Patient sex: M
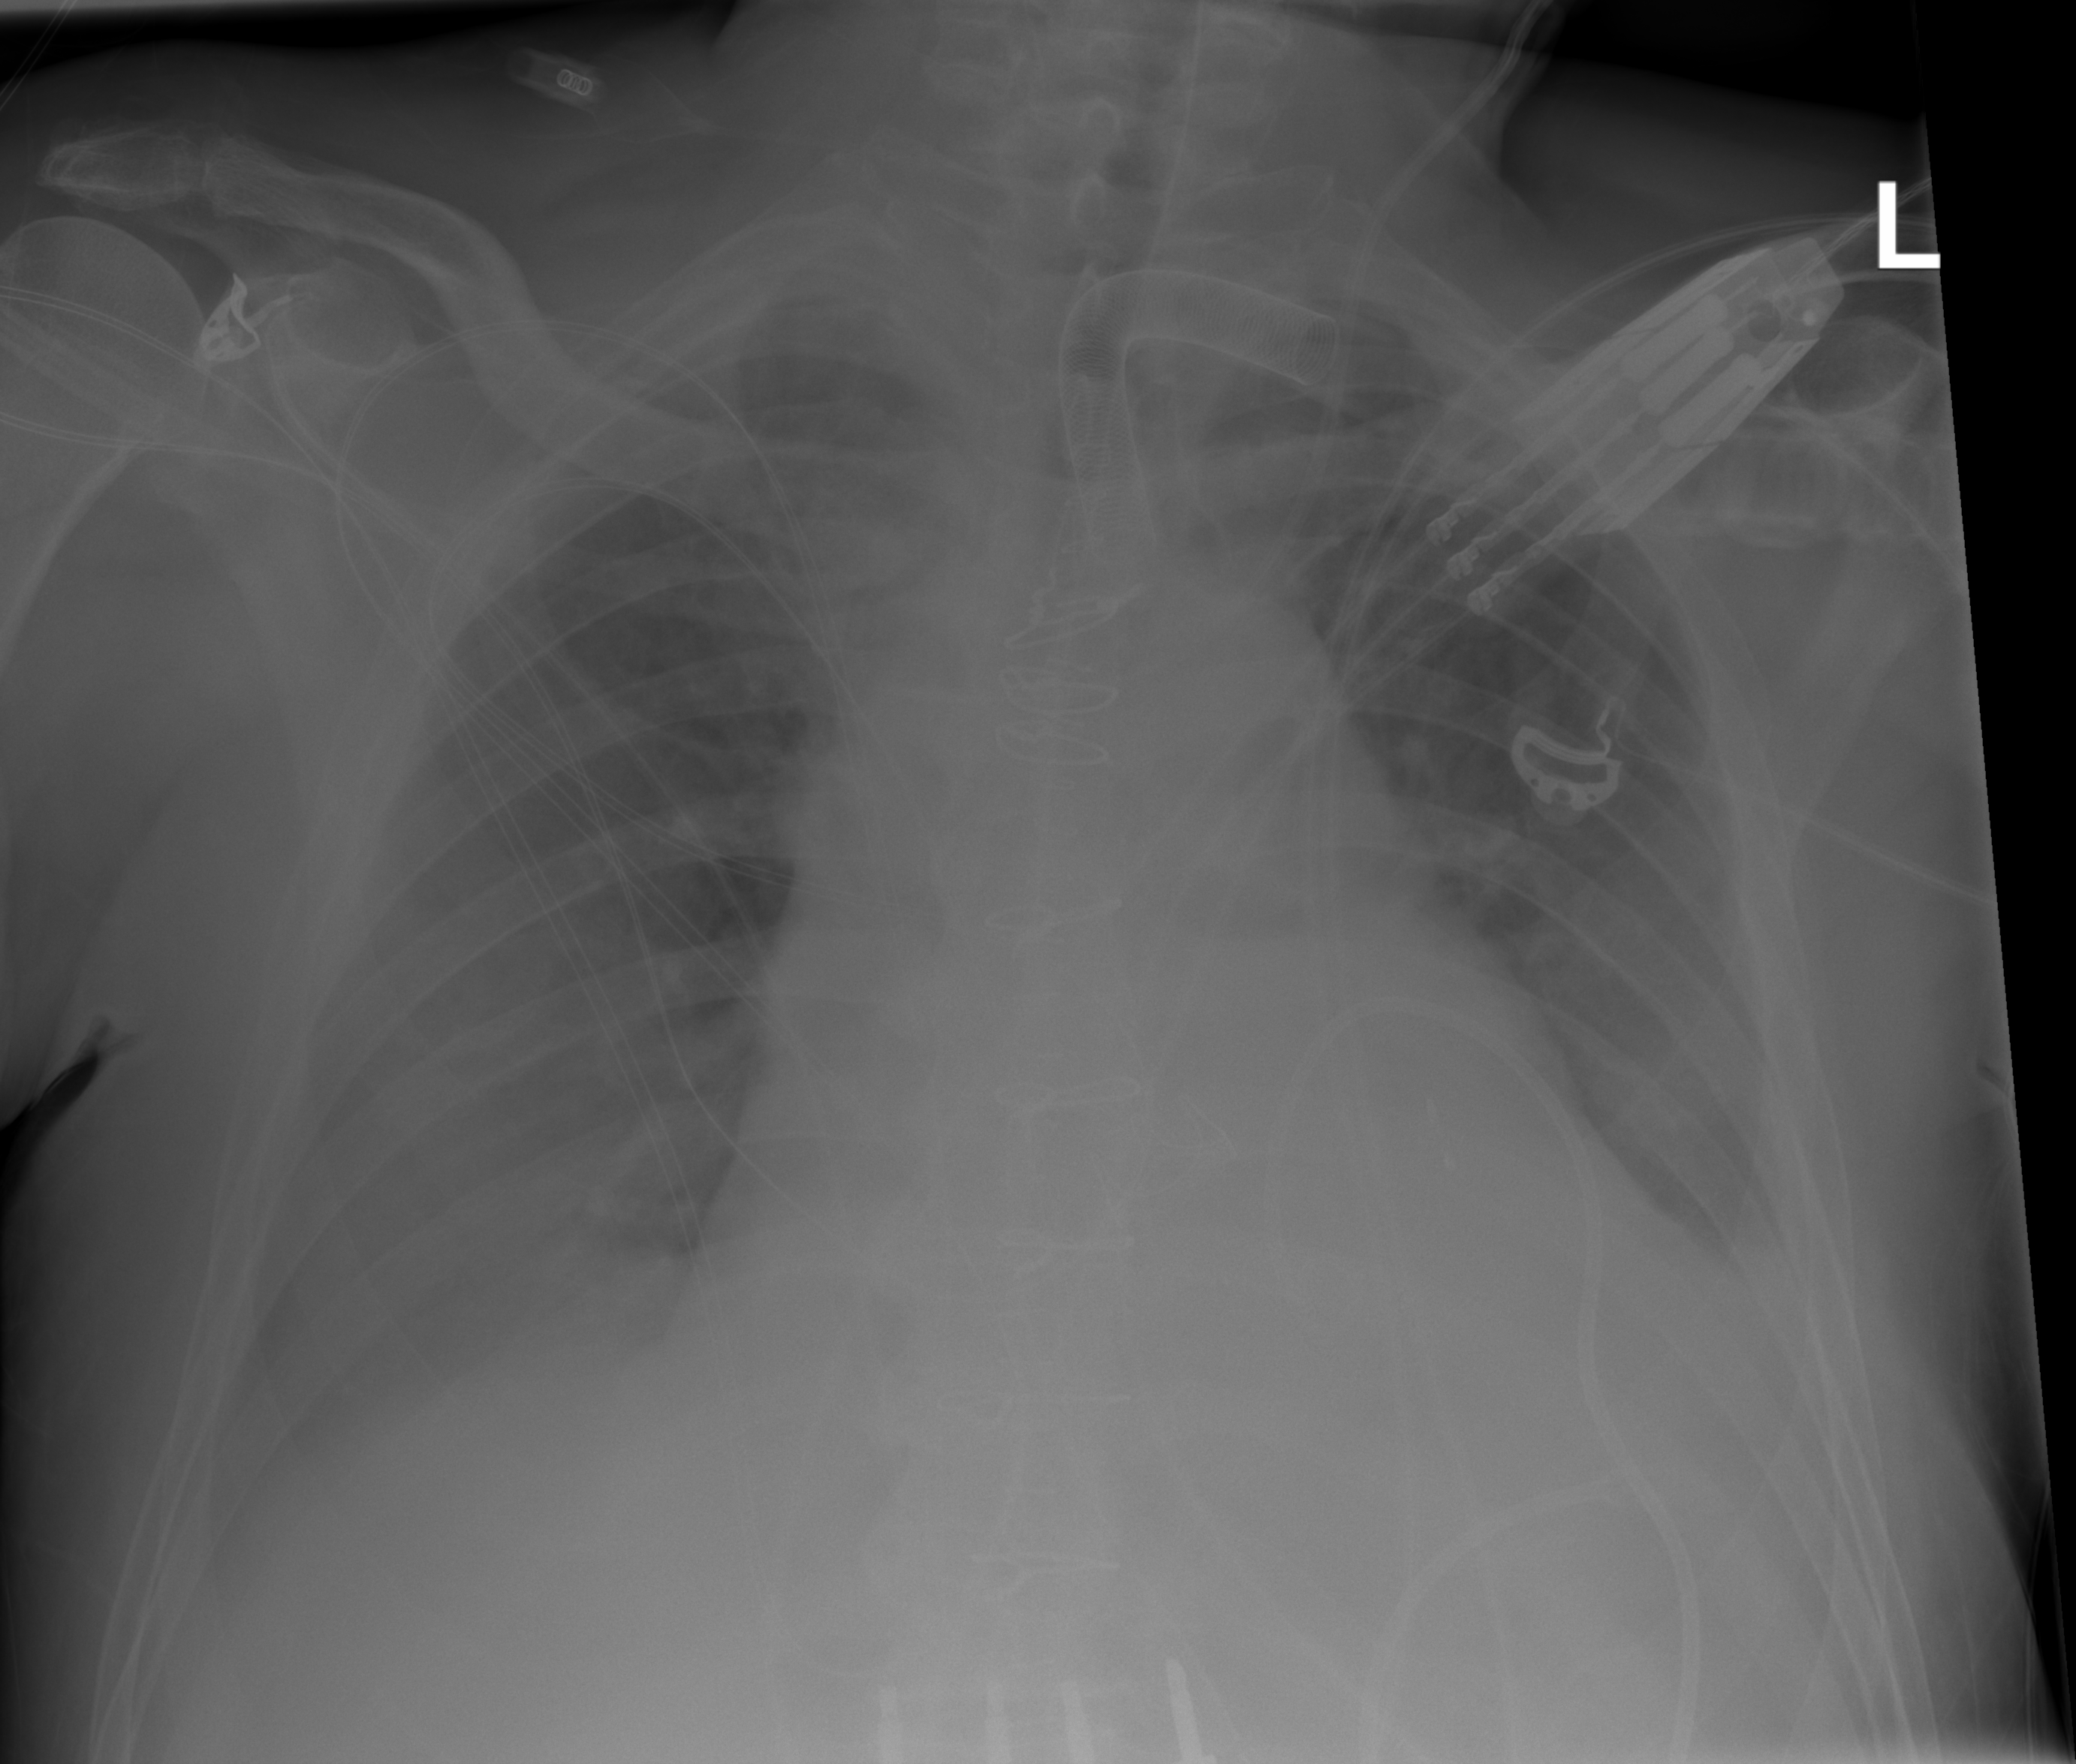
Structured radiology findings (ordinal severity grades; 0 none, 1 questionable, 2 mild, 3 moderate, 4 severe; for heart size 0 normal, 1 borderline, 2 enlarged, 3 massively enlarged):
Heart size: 2
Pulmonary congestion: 0
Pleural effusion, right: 2
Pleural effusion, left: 2
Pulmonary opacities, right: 2
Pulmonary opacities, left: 0
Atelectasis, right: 2
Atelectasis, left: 2